Field crop: tomato
Growth stage: 1
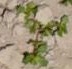
Species: portulaca